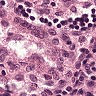
Metastatic tissue present: no